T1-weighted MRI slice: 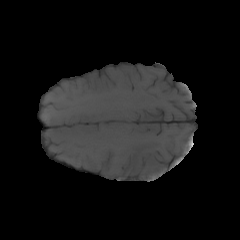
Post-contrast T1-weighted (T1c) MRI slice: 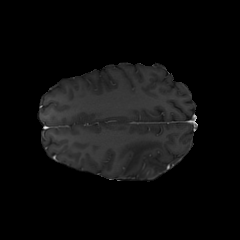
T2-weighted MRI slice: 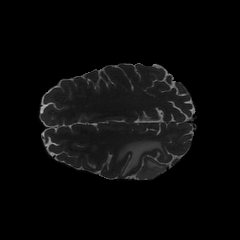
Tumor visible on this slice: yes